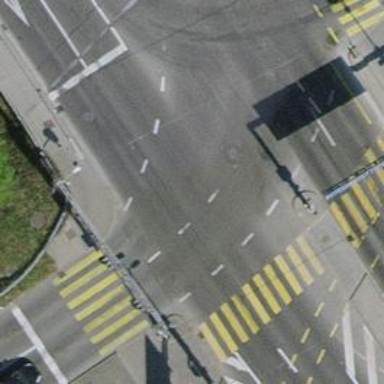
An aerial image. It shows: Primary highway with asphalt surface. It has trolley wires installed.